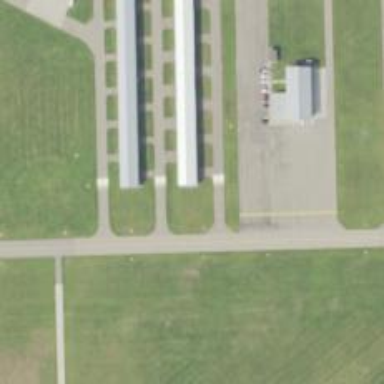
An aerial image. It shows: Image of taxiway at airport.